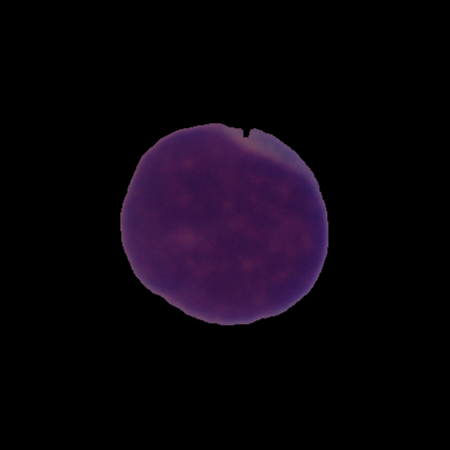
Label: cancer